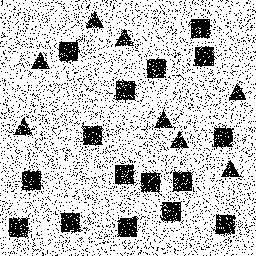
Squares: 16
Triangles: 8
Stars: 0
Total shapes: 24